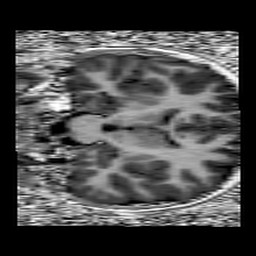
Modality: UNIT1
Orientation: coronal
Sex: female
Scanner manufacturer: siemens
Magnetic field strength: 3 T
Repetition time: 5 s
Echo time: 0.00368 s